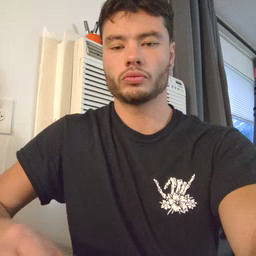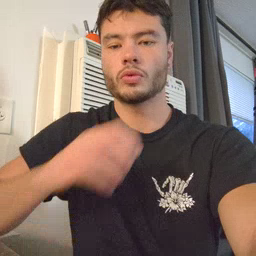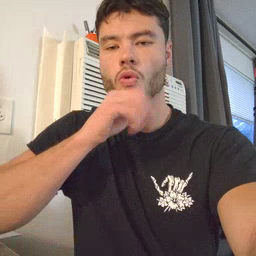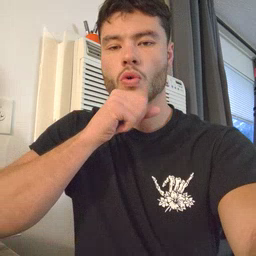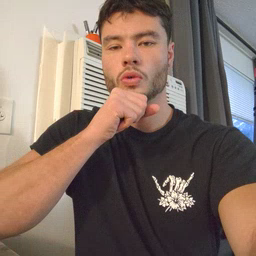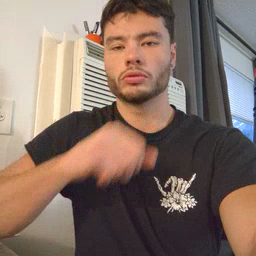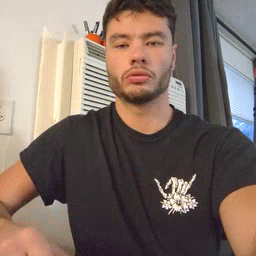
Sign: orange